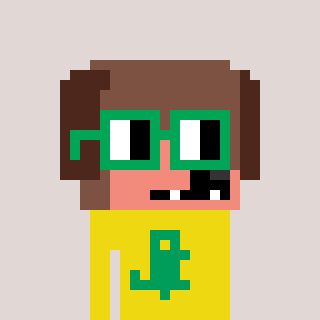
a pixel art character with square green glasses, a dog-shaped head and a yellow-colored body on a warm background